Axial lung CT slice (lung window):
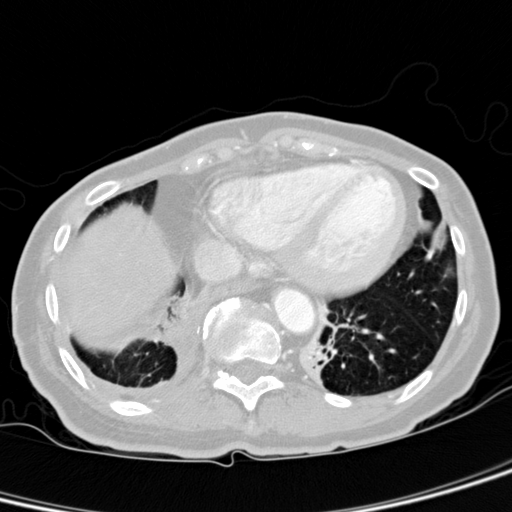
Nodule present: no